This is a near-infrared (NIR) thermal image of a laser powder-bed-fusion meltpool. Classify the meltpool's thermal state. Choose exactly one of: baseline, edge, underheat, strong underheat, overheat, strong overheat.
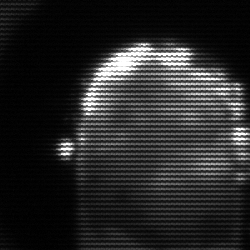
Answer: baseline